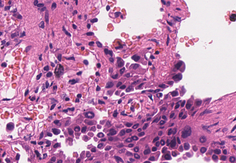
Tumor epithelial tissue: yes
Tumor-associated stroma tissue: yes
Normal tissue: no